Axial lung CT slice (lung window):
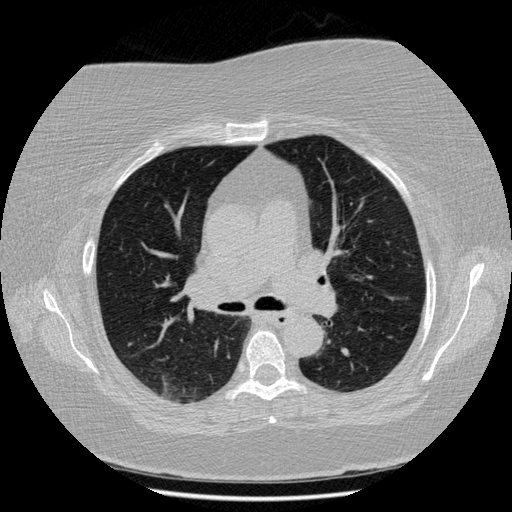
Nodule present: no